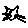
Label: cat